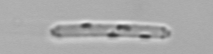
Label: Cerataulina_pelagica